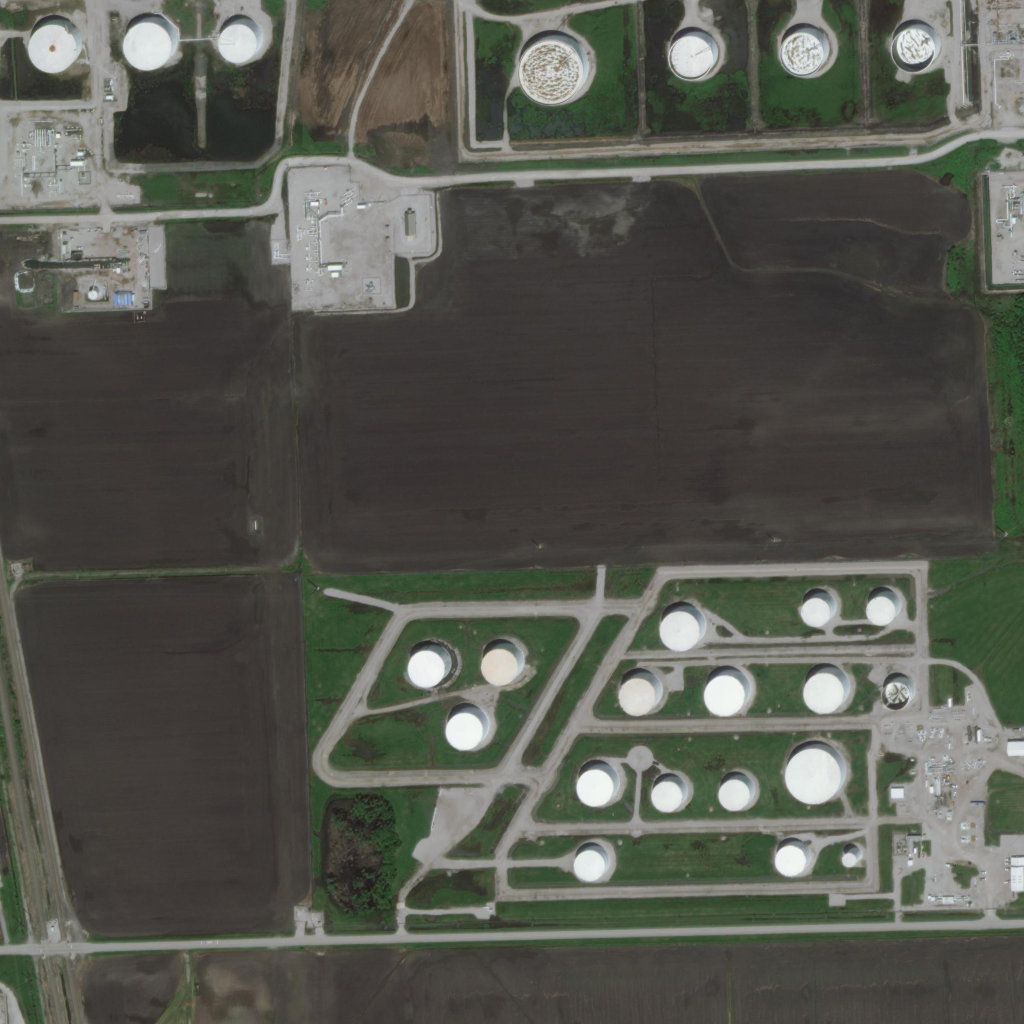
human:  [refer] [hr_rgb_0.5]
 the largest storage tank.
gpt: <box>[[50, 2, 57, 10, 0]]</box>